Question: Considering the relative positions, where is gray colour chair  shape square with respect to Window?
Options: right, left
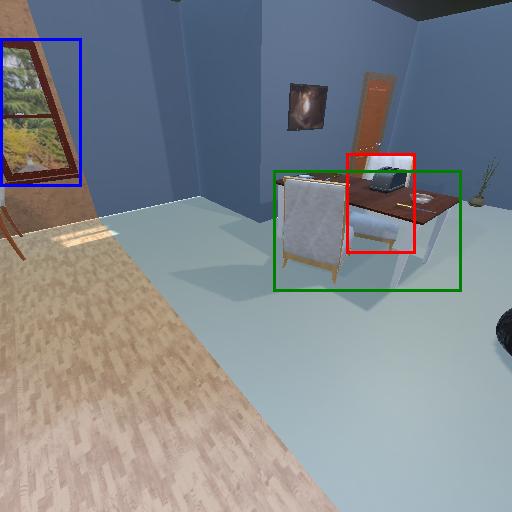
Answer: right